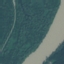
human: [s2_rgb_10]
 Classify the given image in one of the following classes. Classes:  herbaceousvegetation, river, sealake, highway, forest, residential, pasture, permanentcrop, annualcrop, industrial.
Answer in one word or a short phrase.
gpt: River